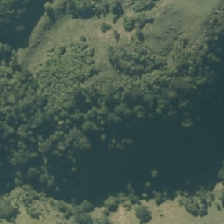
Land cover: broadleaved_indigenous_hardwood